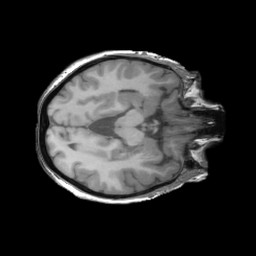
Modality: T1w
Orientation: axial
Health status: ill
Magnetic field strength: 3 T